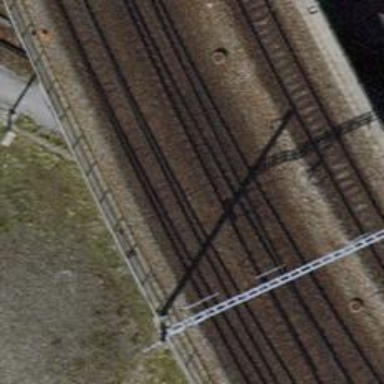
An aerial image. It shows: Viaduct railway bridge with single electrified track using contact line.